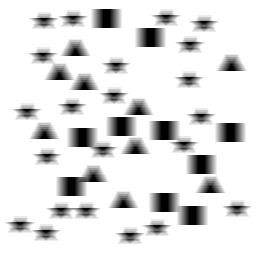
Squares: 10
Triangles: 10
Stars: 22
Total shapes: 42